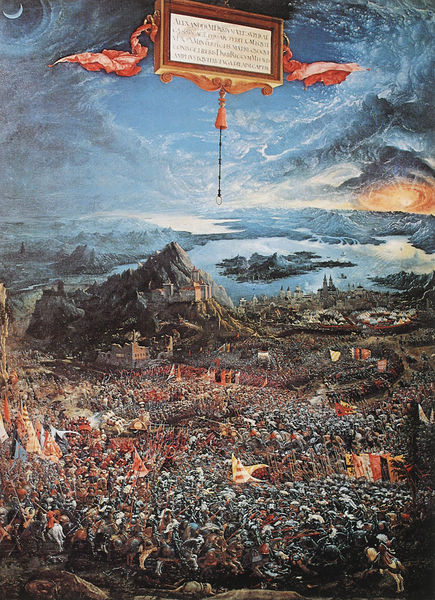
Titel: Der Kampf von König Alexander gegen Darius 334 v. Chr.
Künstler: Albrecht Altdorfer
Institution: München, Alte Pinakothek
Schlagwörter: berg, blau, gemälde, gott, himmel, kämpfer, meer, wasser, wolken, kirchturm, landschaft, menschen, see, stadt, hell, nacht, rot, schloss, masse, arme, bibel, tod, tot, bild, öl, sonne, insel, personen, tal, pferde, reiter, schrift, fahnen, fahne, flagge, berge, sonnenuntergang, krieg, schlacht, tafel, bucht, aufsicht, panorama, klingel, schild, mond, burg, festung, volk, ritter, armee, heer, kämpfen, wappen, glocke, mittelalter, eroberung, krieger, lanzen, dürer, schlachtfeld, latein, imposant, soladten, renaissanse, ehimmel, ölmalerei, takl, tak